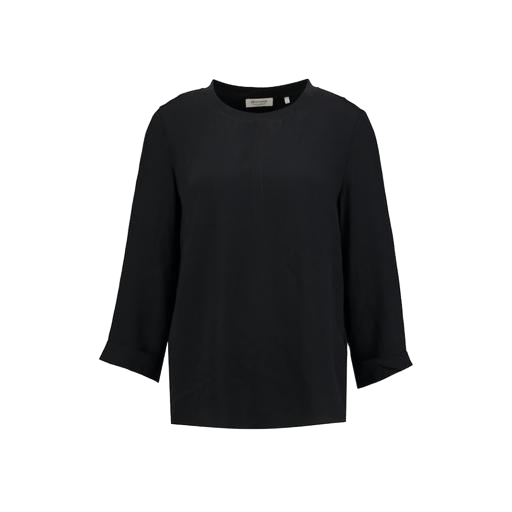
black three-quarter-sleeve top only macy, black raglan-sleeve blouse, black long-sleeved blouse, white background